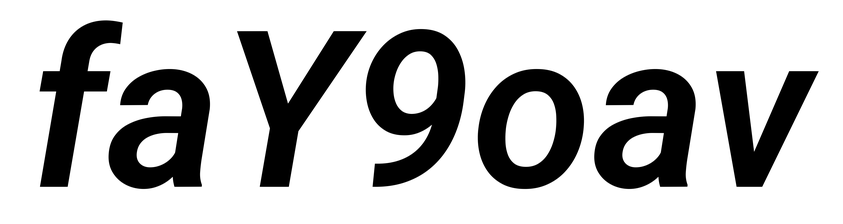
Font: Roboto-Italic_SemiBold_Italic